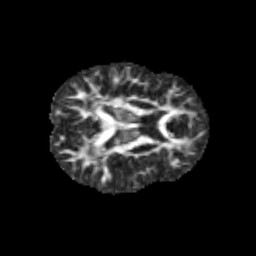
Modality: FA
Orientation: axial
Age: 9
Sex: female
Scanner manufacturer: siemens
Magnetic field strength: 3 T
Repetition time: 3.8 s
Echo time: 0.07 s